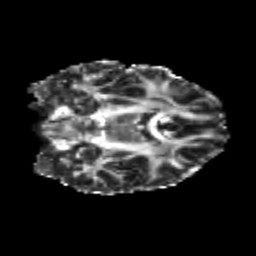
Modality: FA
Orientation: coronal
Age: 19
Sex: female
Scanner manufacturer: siemens
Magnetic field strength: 3 T
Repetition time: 3.5 s
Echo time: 0.104 s